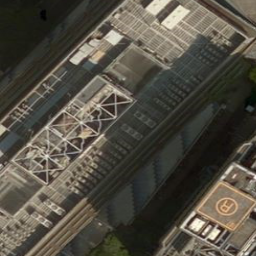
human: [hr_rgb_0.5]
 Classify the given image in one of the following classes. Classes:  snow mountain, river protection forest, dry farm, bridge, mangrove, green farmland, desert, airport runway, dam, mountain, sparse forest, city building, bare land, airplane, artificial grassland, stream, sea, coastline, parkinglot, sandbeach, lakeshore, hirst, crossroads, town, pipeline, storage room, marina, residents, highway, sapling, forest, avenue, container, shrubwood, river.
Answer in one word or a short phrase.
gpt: city building